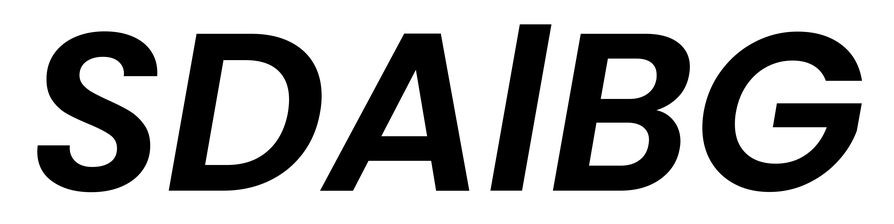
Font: Poppins-SemiBoldItalic